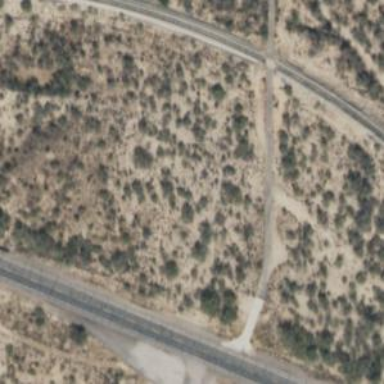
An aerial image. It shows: Abandoned road.